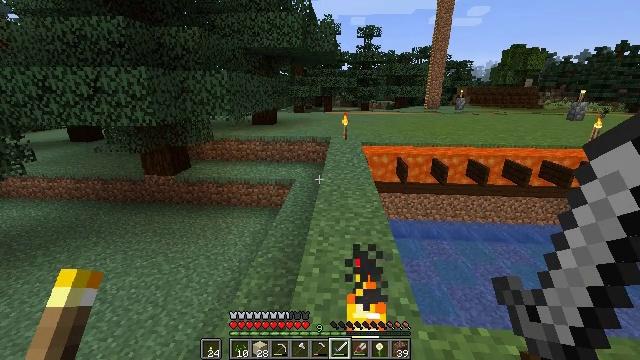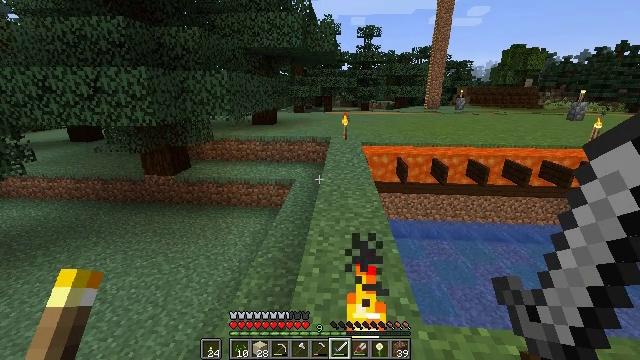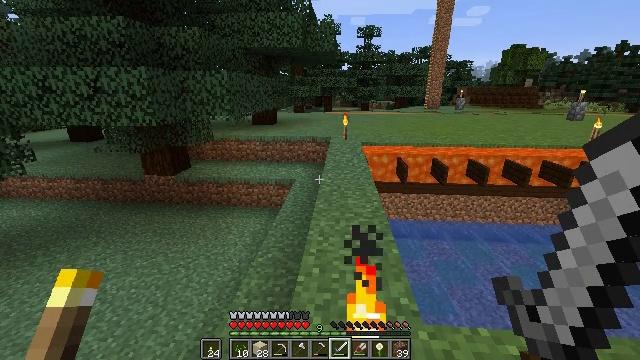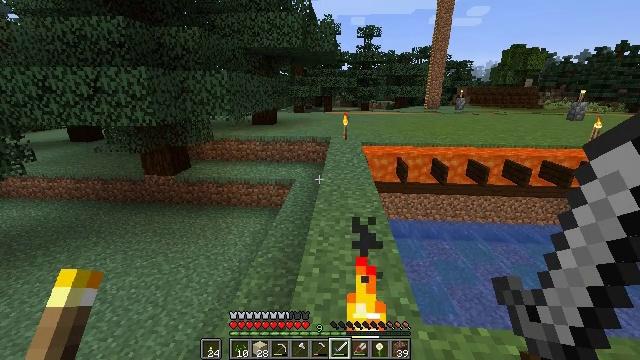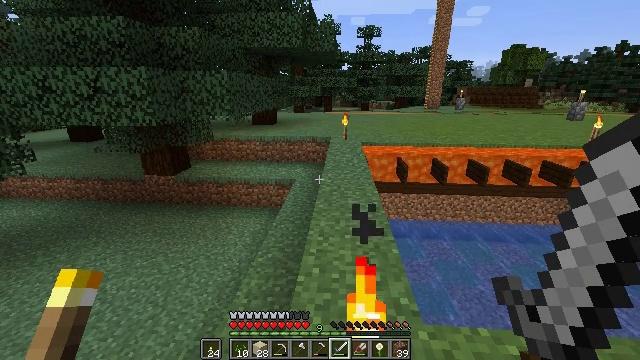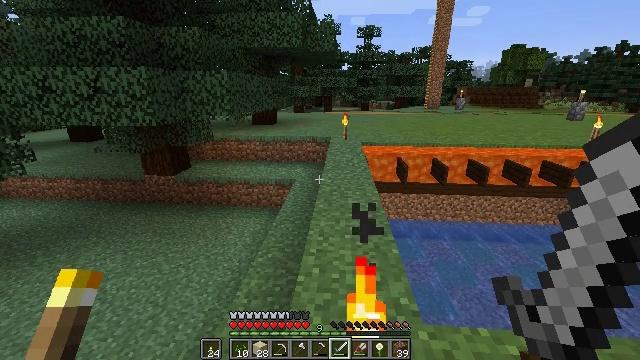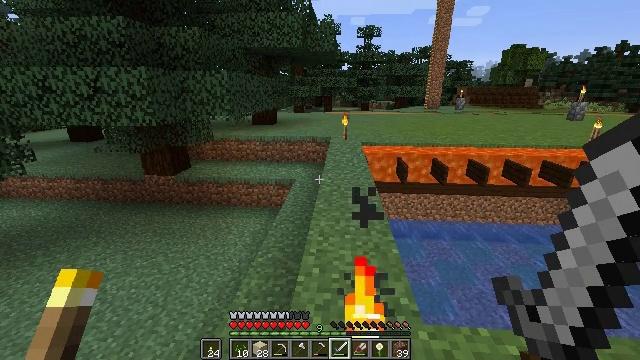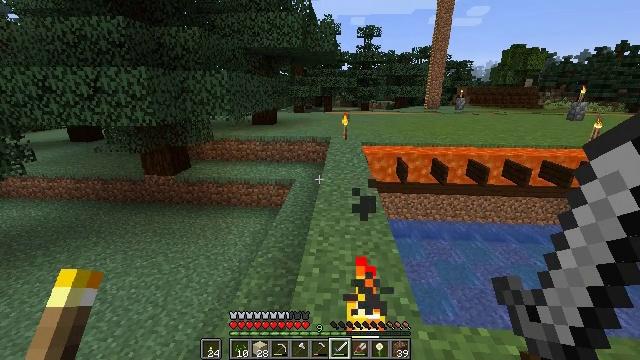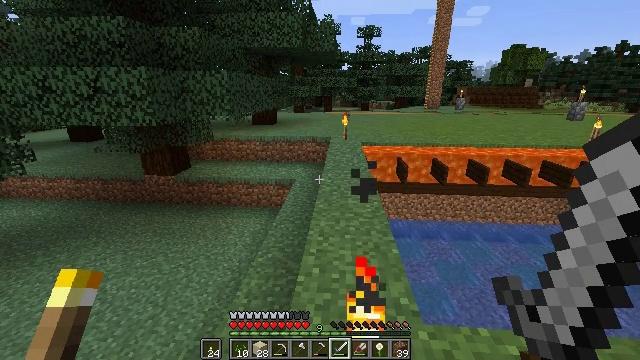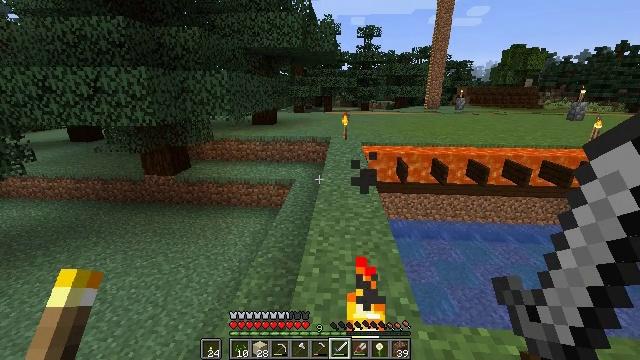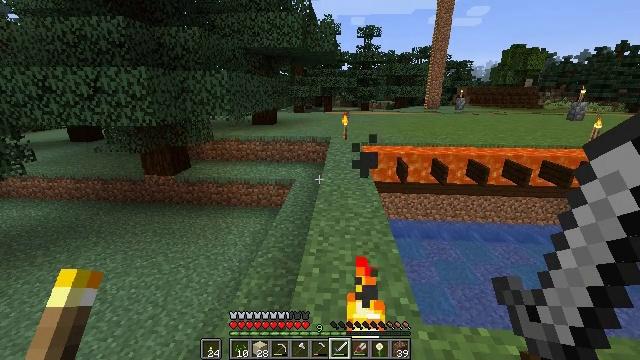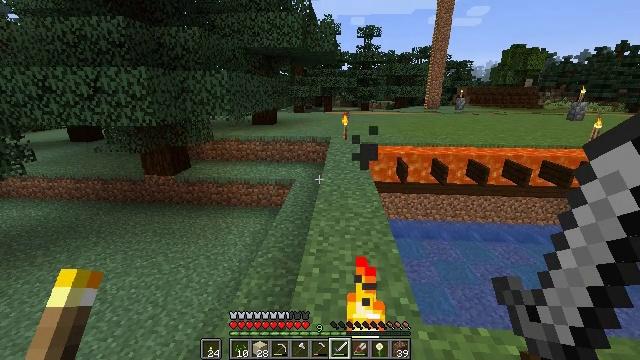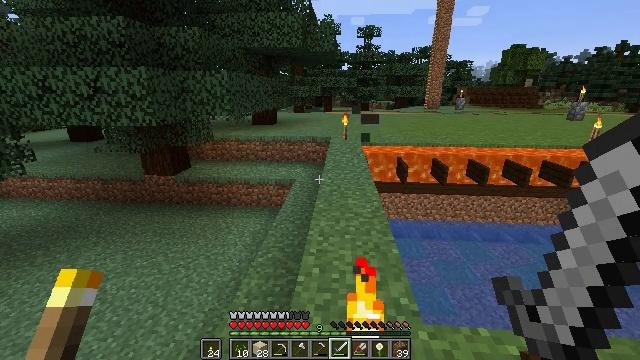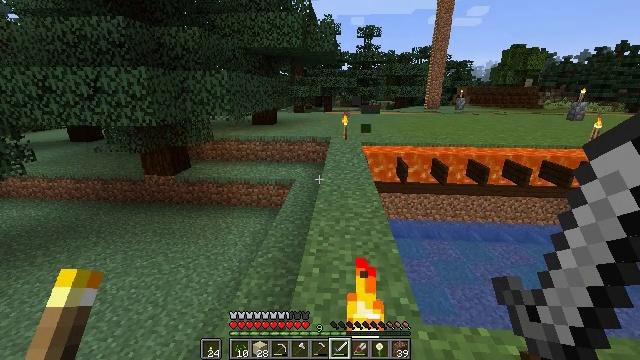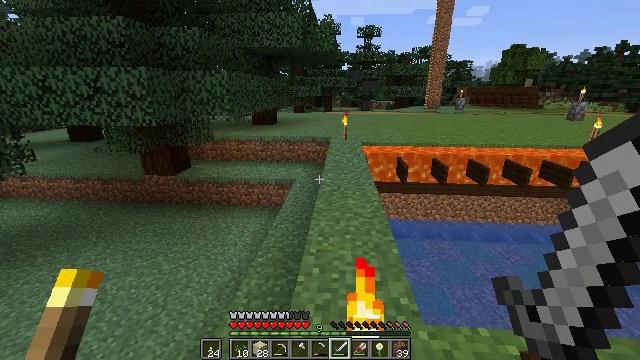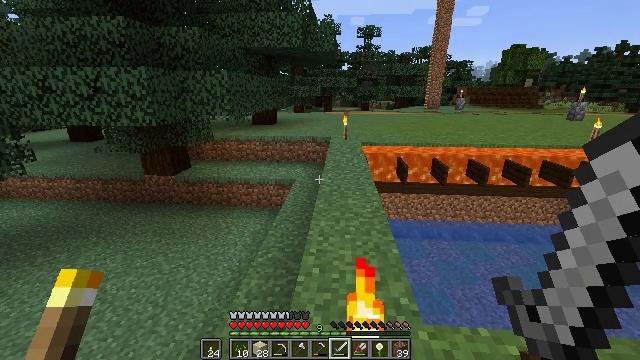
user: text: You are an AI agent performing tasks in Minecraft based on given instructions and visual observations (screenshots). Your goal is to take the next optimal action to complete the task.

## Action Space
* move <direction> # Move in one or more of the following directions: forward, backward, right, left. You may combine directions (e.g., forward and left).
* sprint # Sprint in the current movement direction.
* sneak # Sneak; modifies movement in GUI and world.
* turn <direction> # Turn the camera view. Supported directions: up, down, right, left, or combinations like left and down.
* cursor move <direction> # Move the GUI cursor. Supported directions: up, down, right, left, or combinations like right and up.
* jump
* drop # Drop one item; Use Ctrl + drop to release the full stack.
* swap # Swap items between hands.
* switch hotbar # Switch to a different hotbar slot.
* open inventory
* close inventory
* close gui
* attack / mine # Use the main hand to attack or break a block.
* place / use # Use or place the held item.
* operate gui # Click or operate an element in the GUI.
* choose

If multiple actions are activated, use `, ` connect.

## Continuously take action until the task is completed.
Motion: motion action
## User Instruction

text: Break the sand block.
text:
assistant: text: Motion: no_op
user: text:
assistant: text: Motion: no_op
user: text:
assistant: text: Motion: no_op
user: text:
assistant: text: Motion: no_op
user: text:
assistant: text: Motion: no_op
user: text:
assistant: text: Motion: no_op
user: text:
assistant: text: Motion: no_op
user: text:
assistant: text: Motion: no_op
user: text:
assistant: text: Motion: no_op
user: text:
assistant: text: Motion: no_op
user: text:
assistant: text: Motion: no_op
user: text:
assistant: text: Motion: no_op
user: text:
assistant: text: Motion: no_op
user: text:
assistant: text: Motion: no_op
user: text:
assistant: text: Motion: no_op
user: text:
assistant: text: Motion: no_op
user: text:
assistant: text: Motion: no_op
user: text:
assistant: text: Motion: no_op
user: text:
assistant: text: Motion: no_op
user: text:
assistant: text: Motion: no_op
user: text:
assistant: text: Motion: no_op
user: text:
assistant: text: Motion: no_op
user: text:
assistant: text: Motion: no_op
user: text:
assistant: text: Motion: no_op
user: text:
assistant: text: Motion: no_op
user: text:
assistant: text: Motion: no_op
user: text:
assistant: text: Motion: no_op
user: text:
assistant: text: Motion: no_op
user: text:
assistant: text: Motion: no_op
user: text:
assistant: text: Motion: no_op